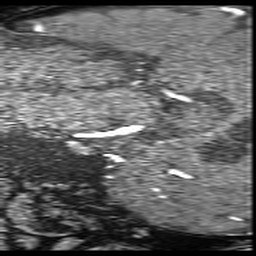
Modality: angio
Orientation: sagittal
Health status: ill
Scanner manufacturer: siemens
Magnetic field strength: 3 T
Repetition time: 0.021 s
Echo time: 0.00342 s